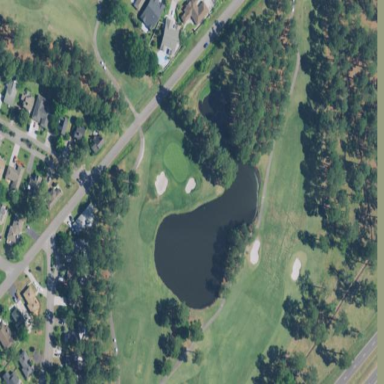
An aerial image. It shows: Water hazard in golf course. The hazard is natural water feature.